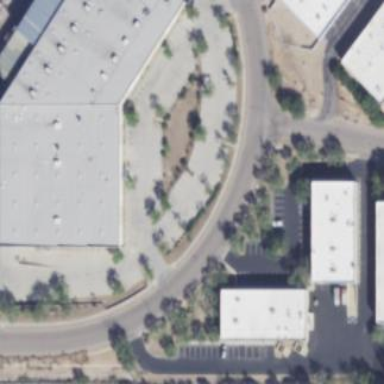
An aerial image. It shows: Parking area.